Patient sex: M
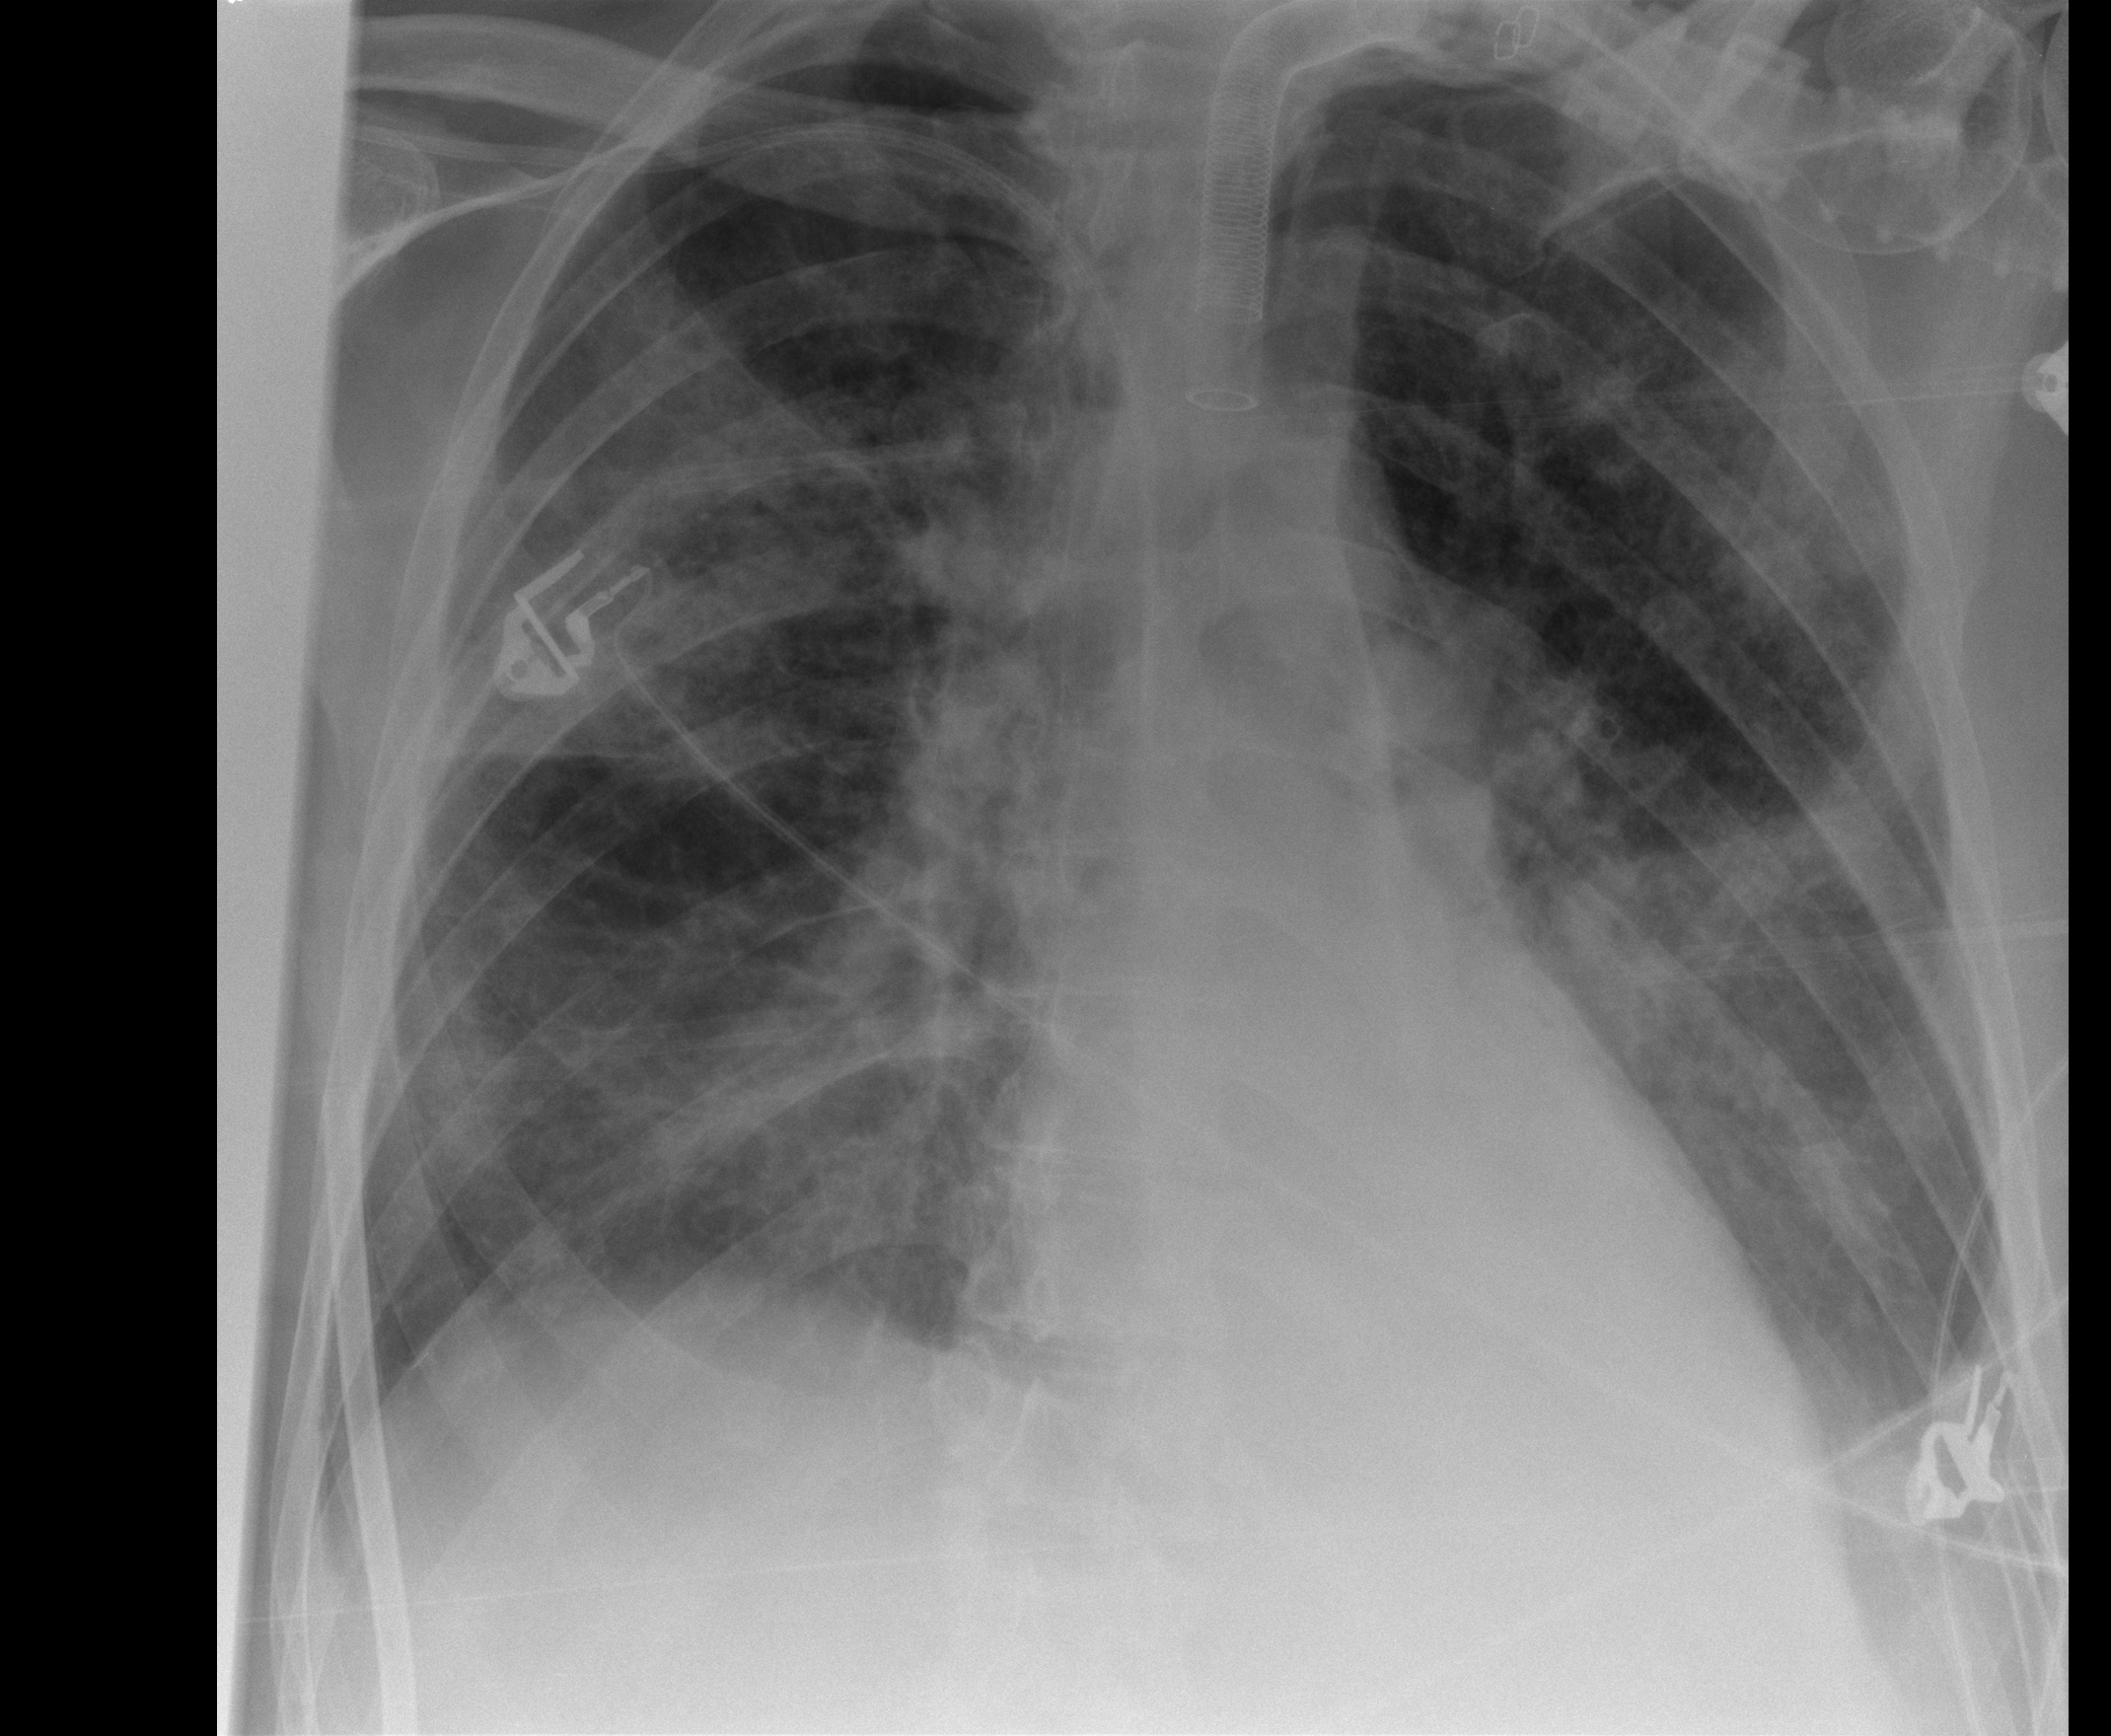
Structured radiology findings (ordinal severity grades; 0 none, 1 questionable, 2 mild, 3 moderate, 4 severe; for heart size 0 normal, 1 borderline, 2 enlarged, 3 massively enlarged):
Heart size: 0
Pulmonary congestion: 1
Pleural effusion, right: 0
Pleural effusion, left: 2
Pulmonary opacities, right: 3
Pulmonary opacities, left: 3
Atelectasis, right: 2
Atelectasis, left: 2